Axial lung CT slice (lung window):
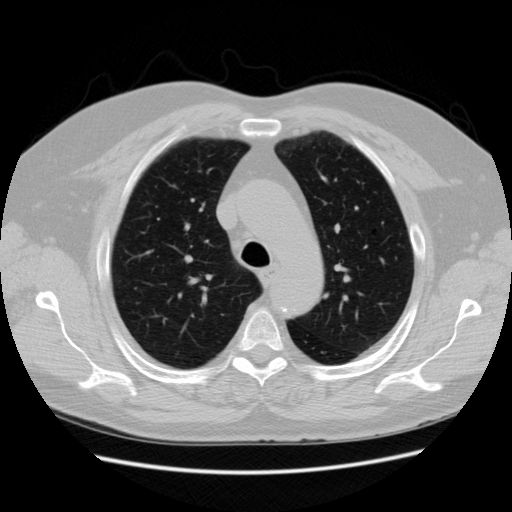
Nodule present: no